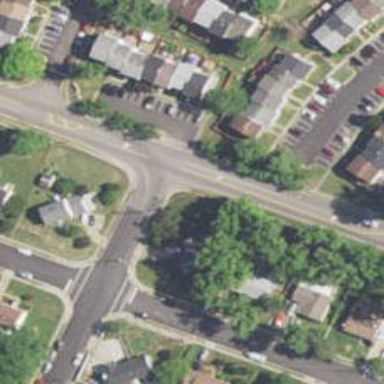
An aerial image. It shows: Unmarked crossing on the road.